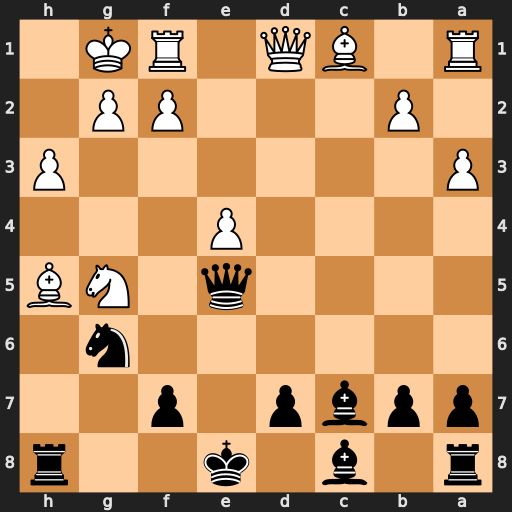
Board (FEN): r1b1k2r/ppbp1p2/6n1/4q1NB/4P3/P6P/1P3PP1/R1BQ1RK1
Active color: b
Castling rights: kq
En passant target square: -
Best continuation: Qh2#